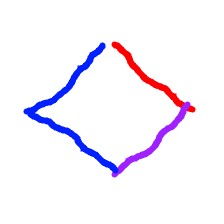
Shape: rhombus